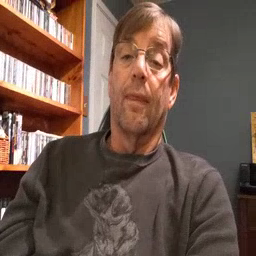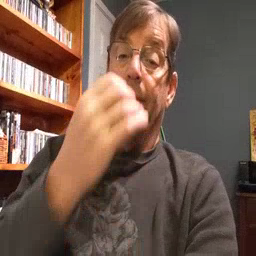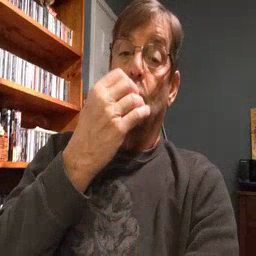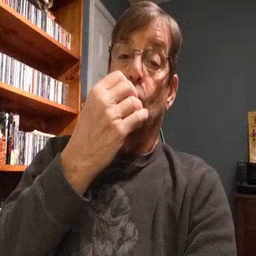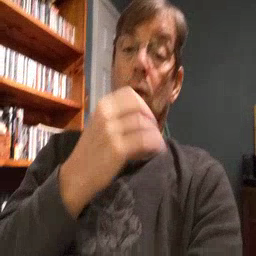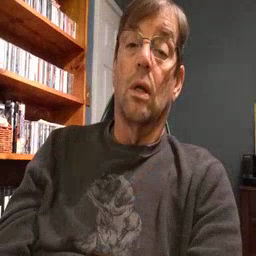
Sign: food